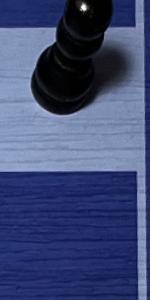
Label: Empty